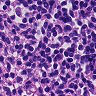
Metastatic tissue present: no